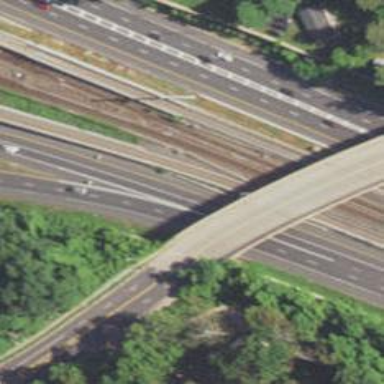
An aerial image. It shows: Secondary road with bridge.